Interaction volume radius: 5 \u00c5
Interaction volume height: 50 \u00c5
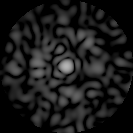
Disorder parameter: 0.8457